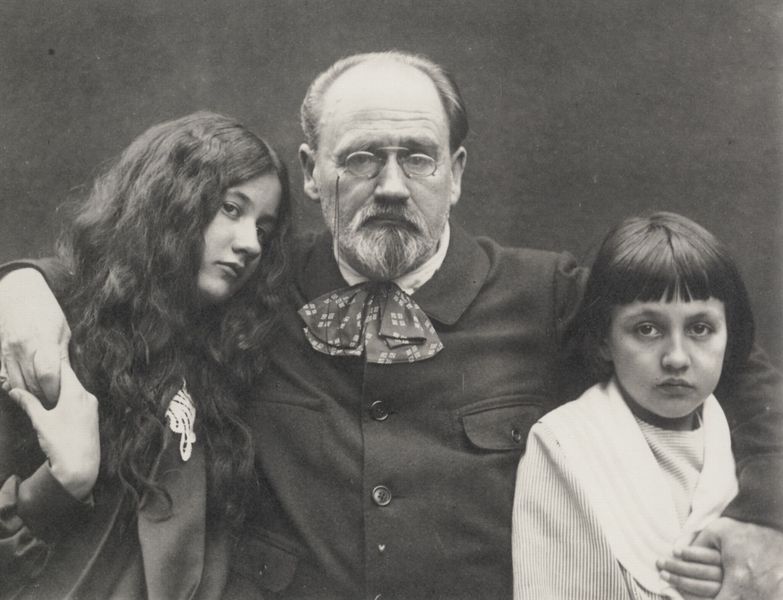
Titel: Zola mit den Kindern
Künstler: Francois Emile Zola
Schlagwörter: hand, mann, weiß, frauen, mädchen, zola, finger, frau, grau, kleid, nase, schwarz, stirn, blick, tuch, schleife, anzug, bart, jacke, arm, gesicht, kleidung, kragen, vollbart, bild, bildnis, herr, hände, portrait, porträt, haare, lange haare, mantel, drei, familie, familienporträt, kind, tochter, vater, brosche, knopf, locken, traurig, kinder, pony, umarmung, zwei, weib, ernst, glatze, halstuch, thomas, junge, rüschen, knöpfe, fleige, fliege, geschwister, foto, fotografie, photographie, umarmen, schwarz-weiss, brille, tasche, schwester, kneifer, zwickel, zwicker, matrosenanzug, photo, kravatte, ponny, knopfreihe, binder, taschen, gattin, fotographie, opa, töchter, greifer, sohn, bruder, unglücklich, enkel, famielie, großvater, studio nadar, brusttasche, treurig, umarumg, tucvh, topffrisur, brlle